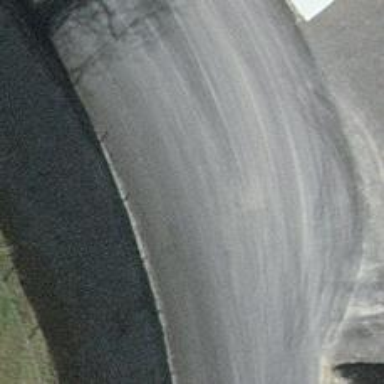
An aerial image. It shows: Service road.